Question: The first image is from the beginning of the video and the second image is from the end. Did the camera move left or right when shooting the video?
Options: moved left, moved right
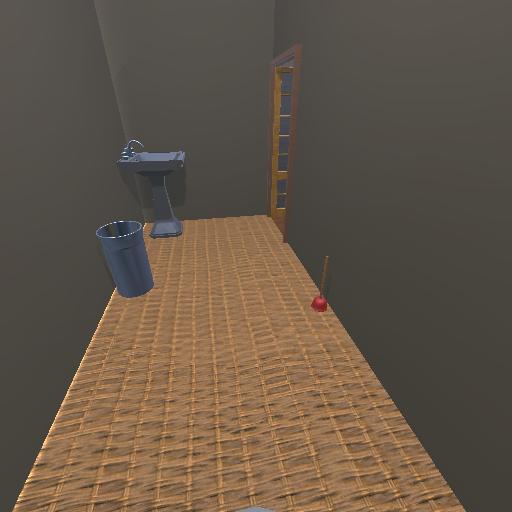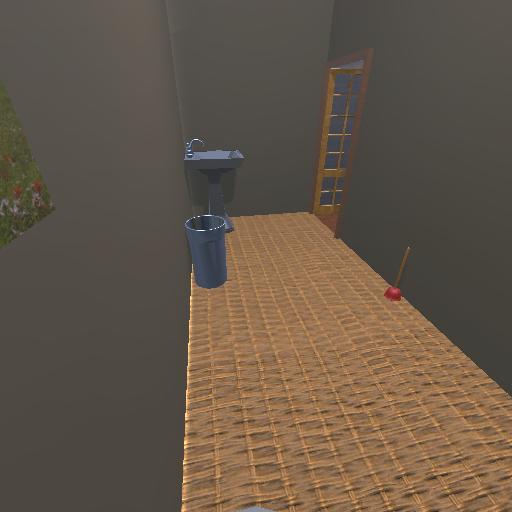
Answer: moved left